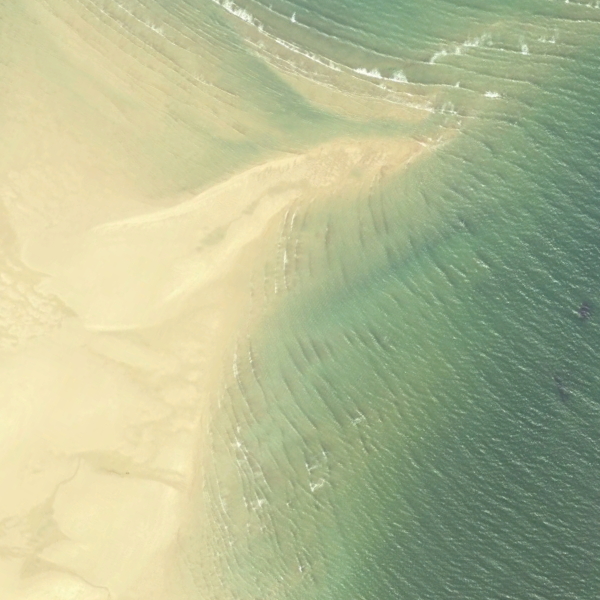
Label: Beach